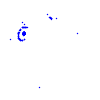
Particle: pion